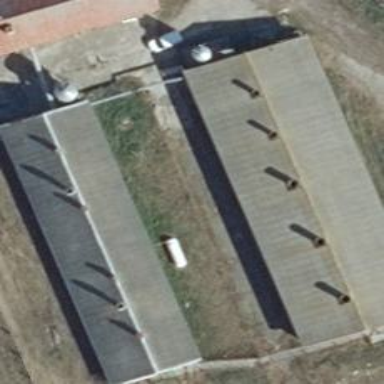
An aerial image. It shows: Farm auxiliary building.